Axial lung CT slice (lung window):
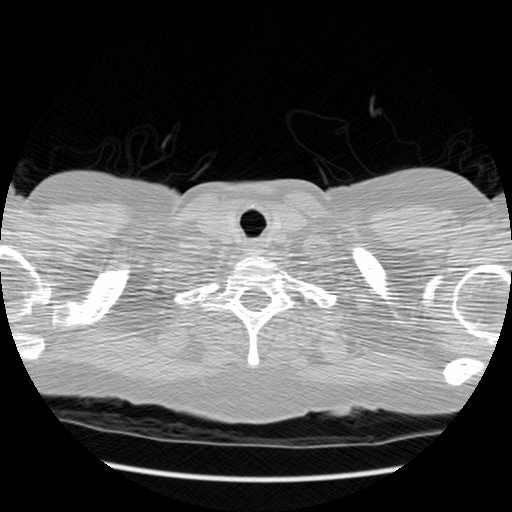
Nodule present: no